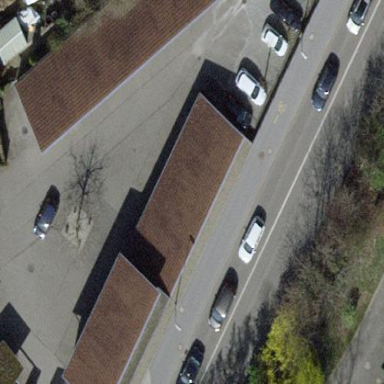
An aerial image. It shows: Group of garages.